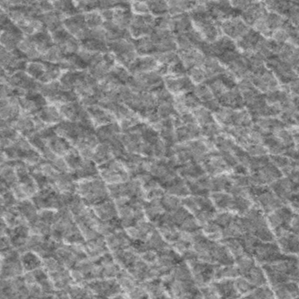
Label: frost